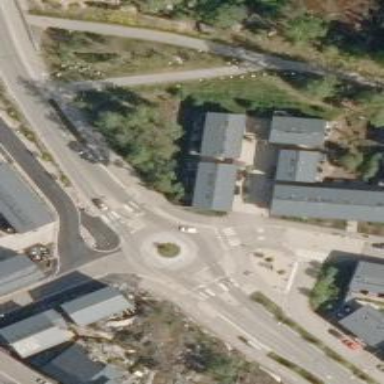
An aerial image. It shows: Tertiary road with asphalt surface leading to roundabout.